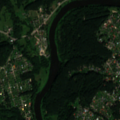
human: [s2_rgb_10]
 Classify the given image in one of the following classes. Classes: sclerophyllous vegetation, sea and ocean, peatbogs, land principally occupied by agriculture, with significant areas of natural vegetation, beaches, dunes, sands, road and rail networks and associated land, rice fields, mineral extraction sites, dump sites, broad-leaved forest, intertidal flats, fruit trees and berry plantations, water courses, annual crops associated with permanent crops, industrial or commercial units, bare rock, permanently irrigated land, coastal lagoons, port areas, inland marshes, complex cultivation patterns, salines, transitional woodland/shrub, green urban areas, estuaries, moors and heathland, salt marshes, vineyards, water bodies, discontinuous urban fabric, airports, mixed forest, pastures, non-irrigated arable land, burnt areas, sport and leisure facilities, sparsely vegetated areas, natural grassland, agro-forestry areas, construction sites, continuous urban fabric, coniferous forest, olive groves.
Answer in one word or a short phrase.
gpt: complex cultivation patterns, land principally occupied by agriculture, with significant areas of natural vegetation, coniferous forest, mixed forest, water courses